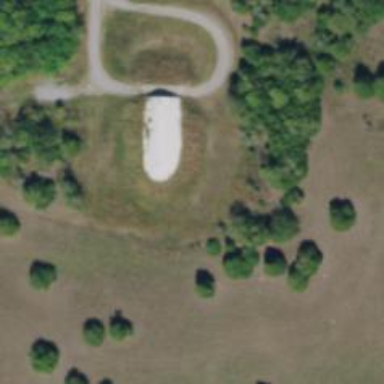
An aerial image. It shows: Military bunker.